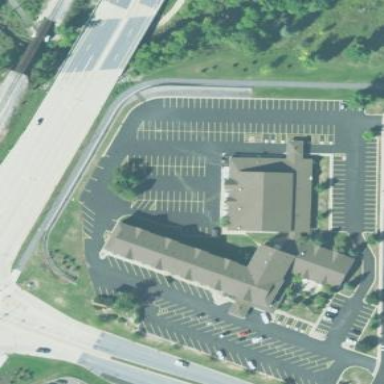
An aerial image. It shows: Hotel building.